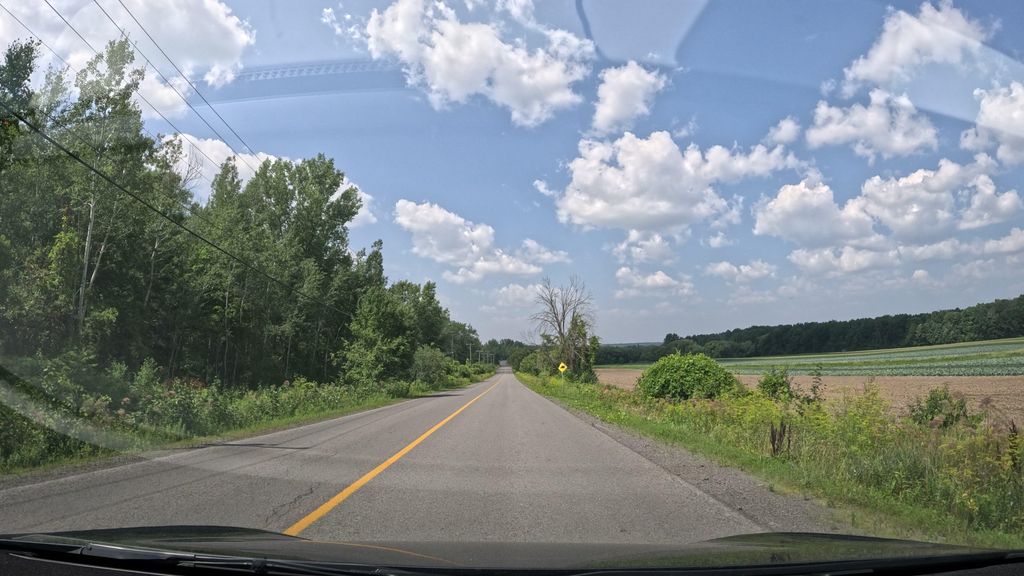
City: montreal